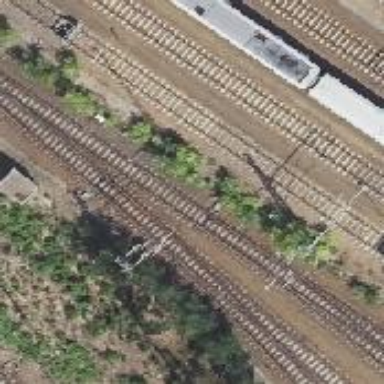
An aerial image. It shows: Rail yard with electrified contact lines for the trains.